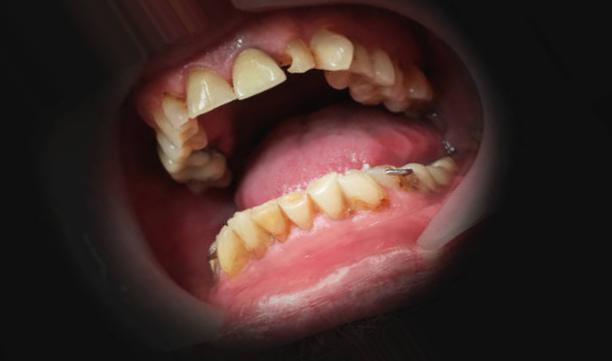
Condition: Caries